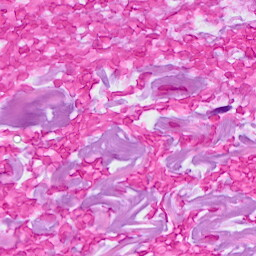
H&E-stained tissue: Breast